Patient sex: M
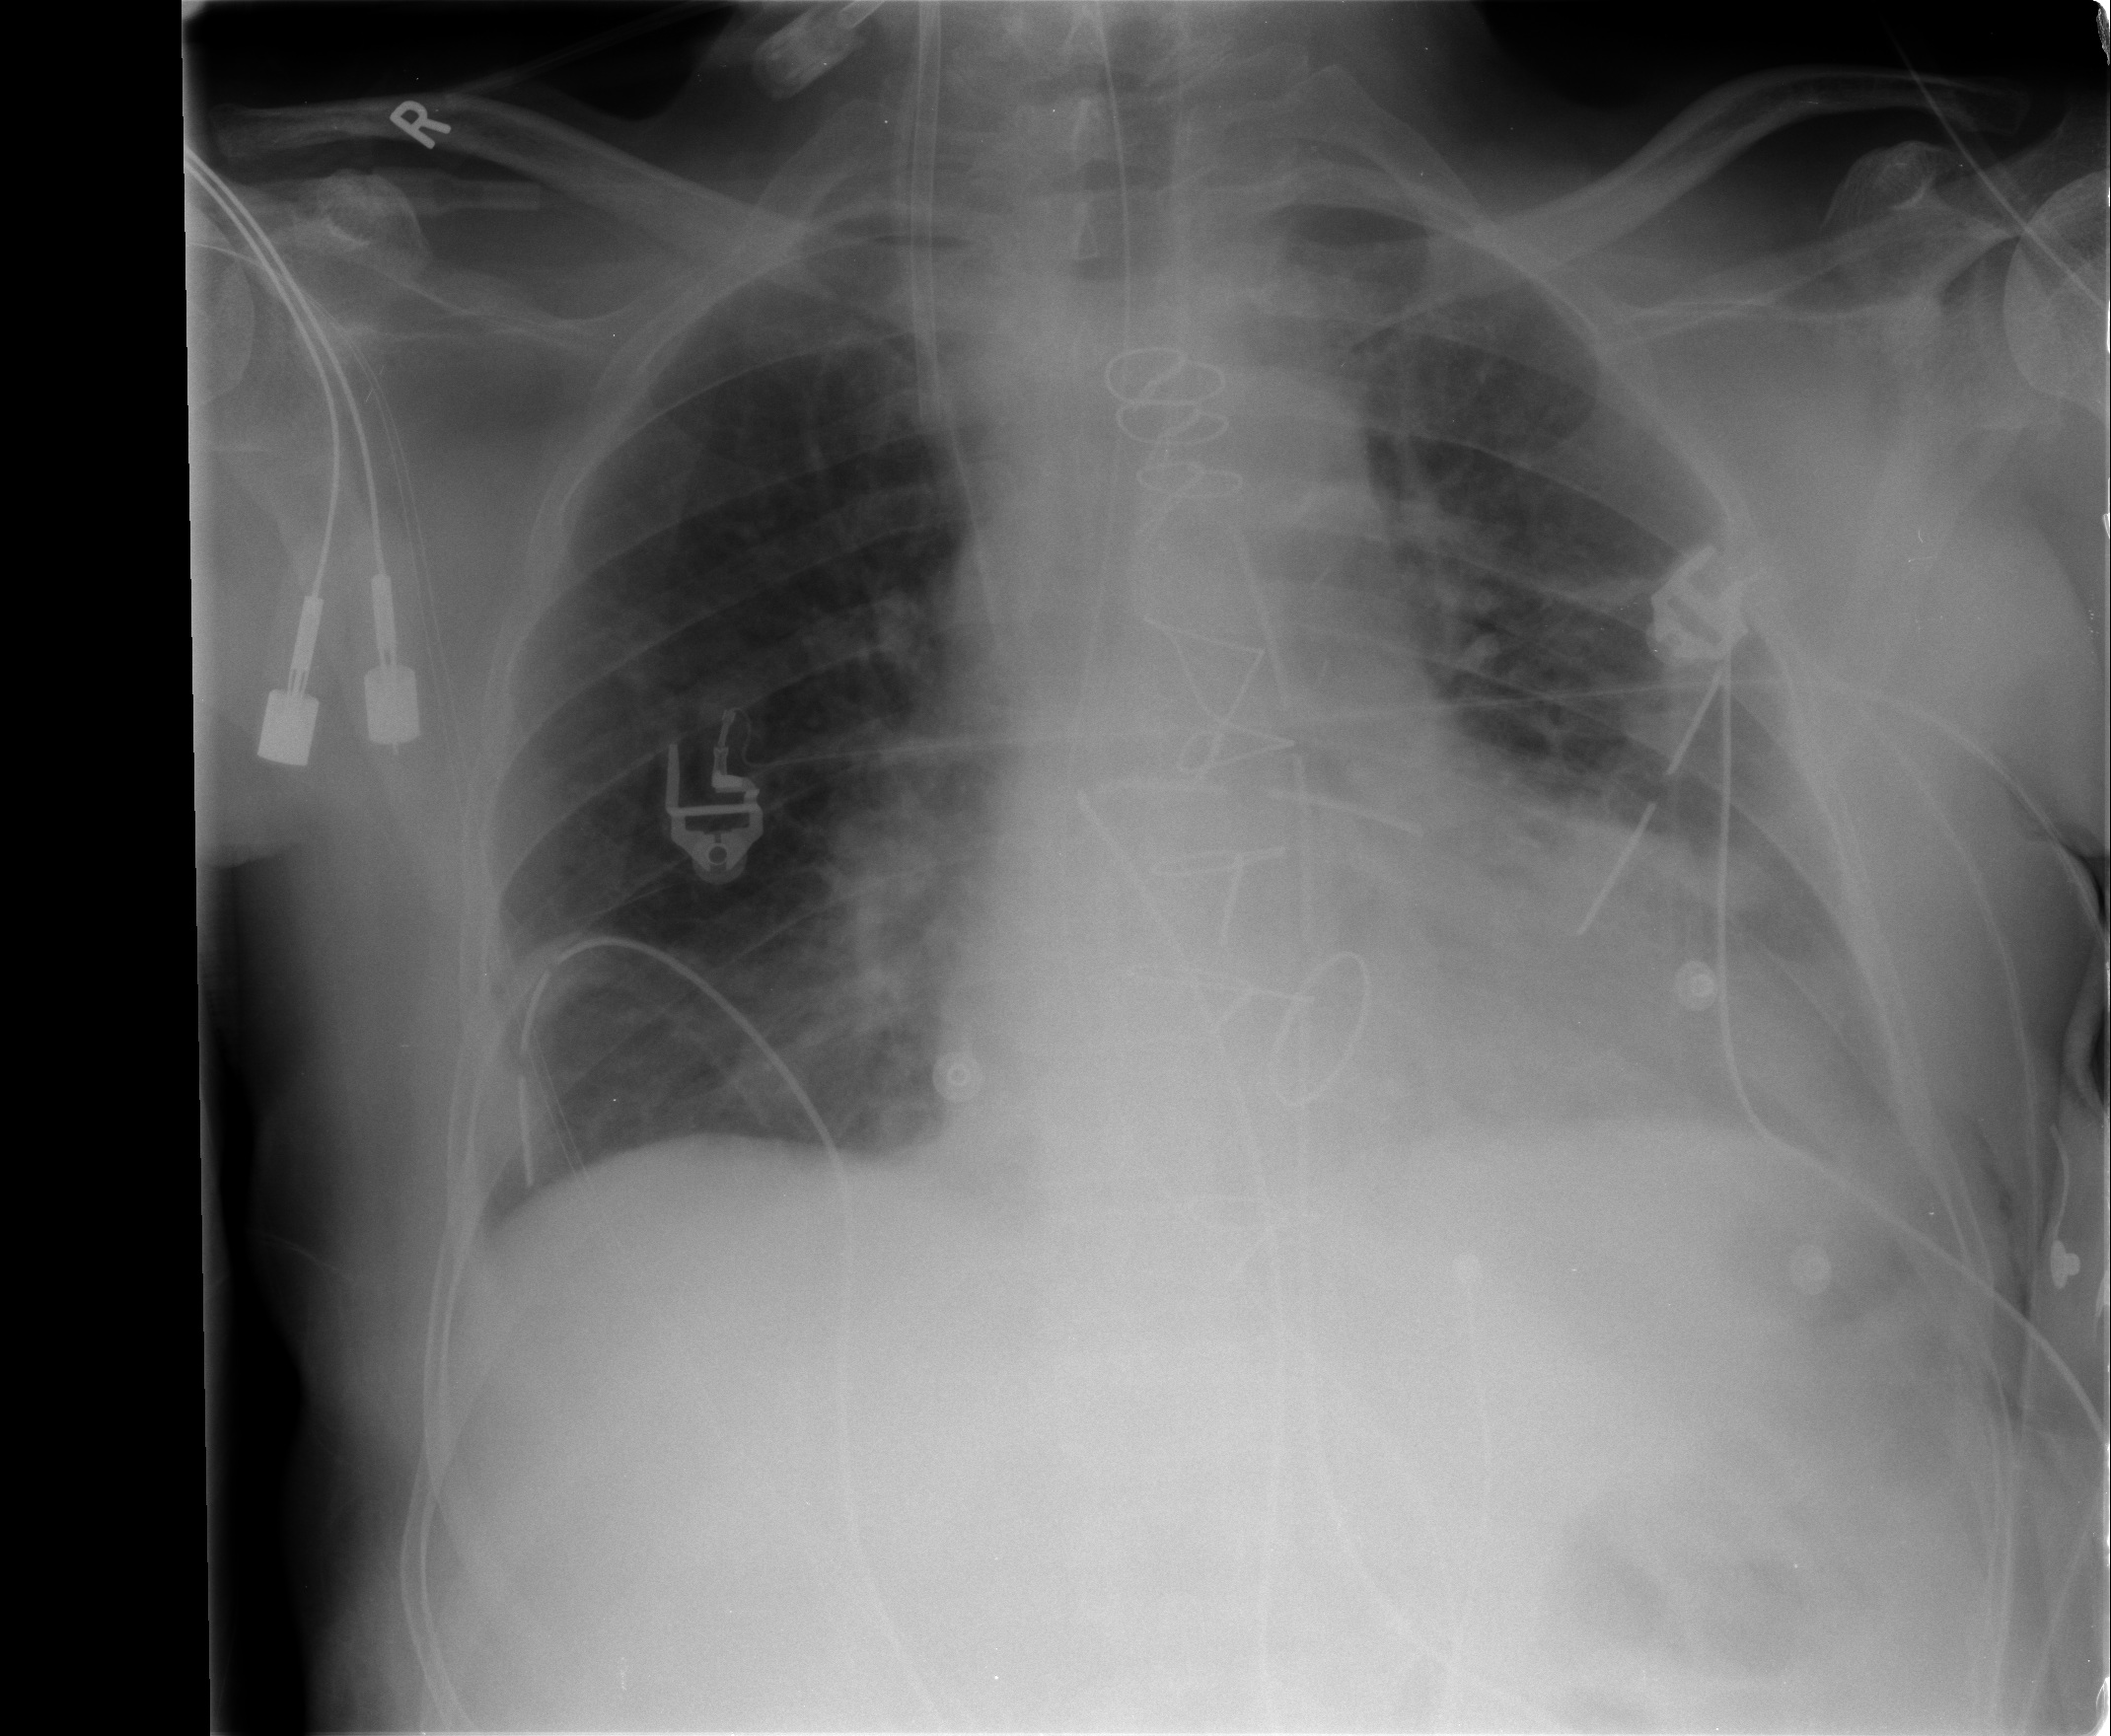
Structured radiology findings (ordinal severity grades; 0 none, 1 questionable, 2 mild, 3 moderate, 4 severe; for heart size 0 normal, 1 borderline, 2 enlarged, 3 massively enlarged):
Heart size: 0
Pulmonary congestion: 1
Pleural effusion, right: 0
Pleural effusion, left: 2
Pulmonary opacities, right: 0
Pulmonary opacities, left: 0
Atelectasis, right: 2
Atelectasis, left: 2